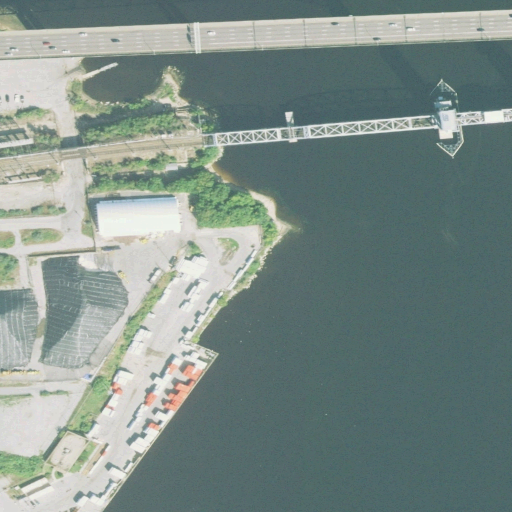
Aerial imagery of cape in Connecticut named Winthrop Point containing open water, medium intensity development, high intensity development, herbaceous wetlands, barren land, and low intensity development